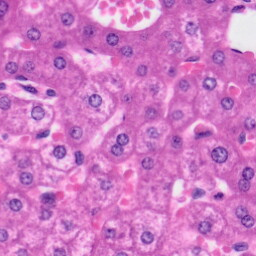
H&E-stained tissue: Liver